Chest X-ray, AP view. Patient: 66 years old, sex M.
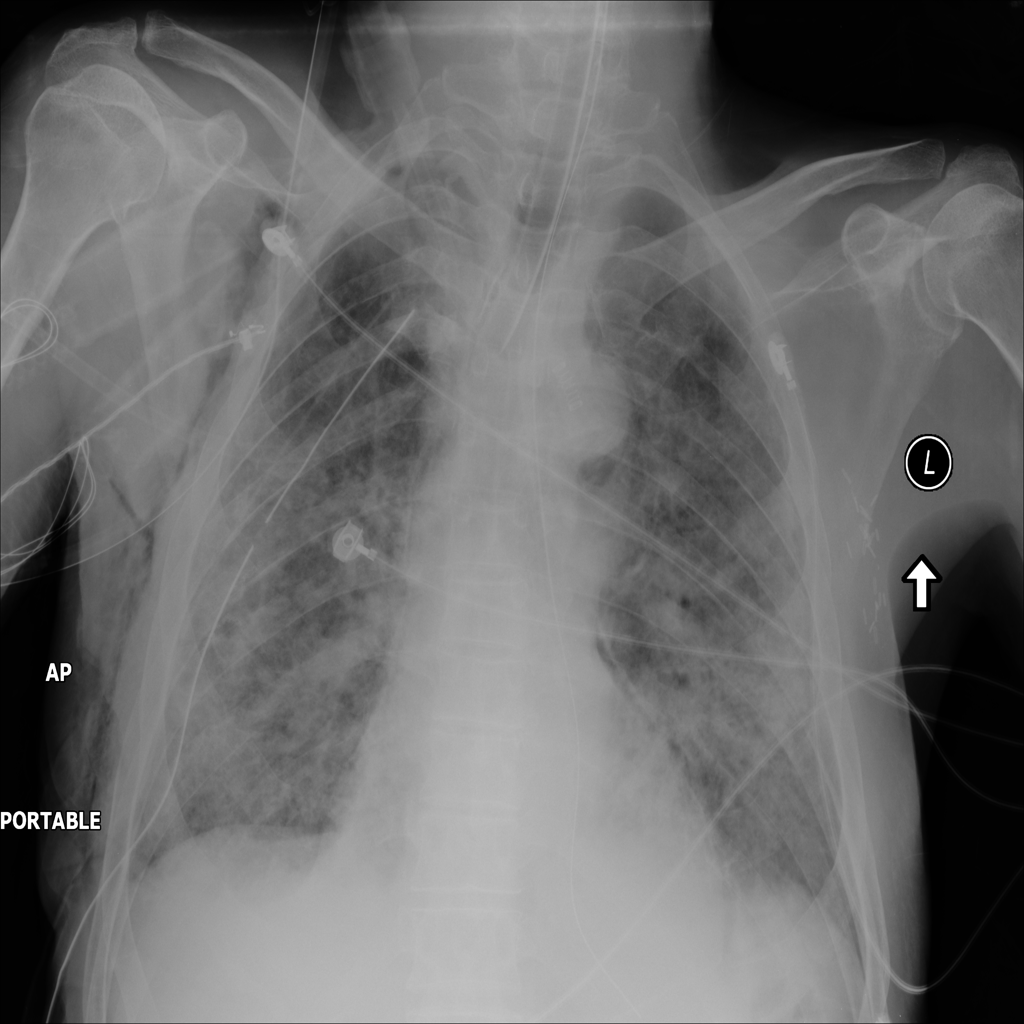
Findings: No Finding